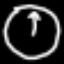
Label: clock